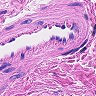
Metastatic tissue present: no